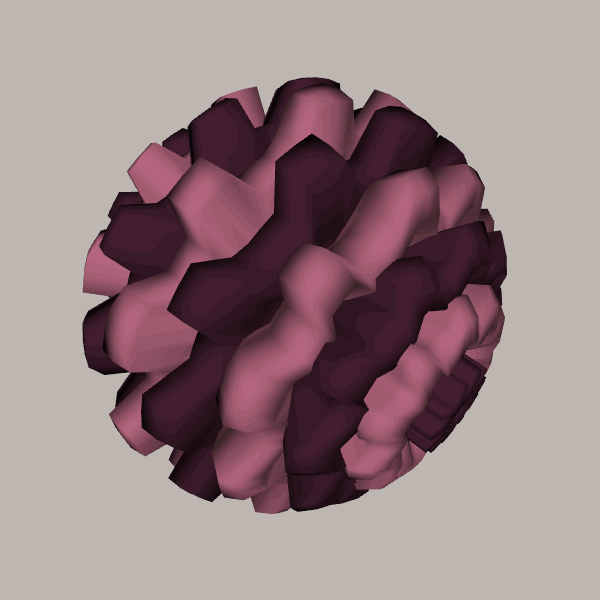
Background: light